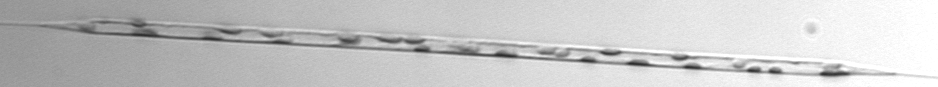
Label: Rhizosolenia